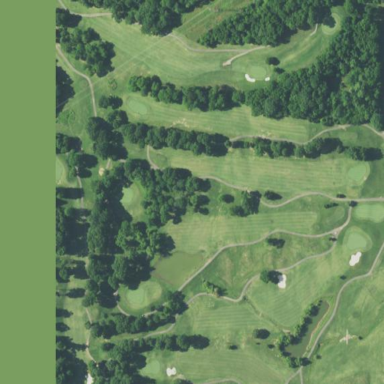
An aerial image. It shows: Golf course.